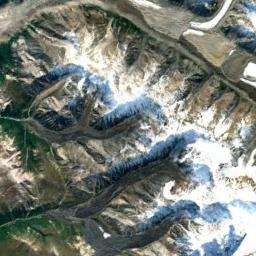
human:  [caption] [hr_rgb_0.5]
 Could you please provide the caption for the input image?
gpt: The snow berg is consist of bare land and white snow .

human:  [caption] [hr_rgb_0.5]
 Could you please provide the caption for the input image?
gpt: The snowberg has some valley glaciers and some knife-edge ridges remain at the top of the snowberg .

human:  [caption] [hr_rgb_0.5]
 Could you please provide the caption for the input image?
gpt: The snowberg is covered with snow .

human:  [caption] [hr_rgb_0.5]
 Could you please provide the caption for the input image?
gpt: White, Brown, And green transitions from the peaks to the bottom of the peaks in the Snow Mountain Range .

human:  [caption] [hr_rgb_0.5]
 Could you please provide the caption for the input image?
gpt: There are some snow on the ridges of the snowbergs .